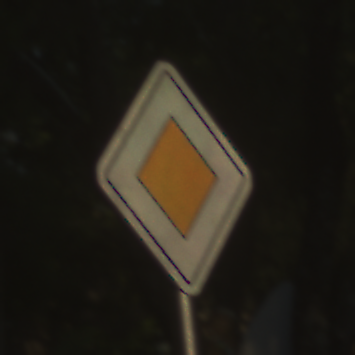
Verkehrszeichen: Vorfahrtsstrasse
Umgebung: Outdoor, Suburban
Tageszeit: SunriseSunset
Wetter: Clear
Licht: Natural
Jahreszeit: NotSpecified
Kontrast: HighContrast